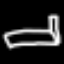
Label: bed